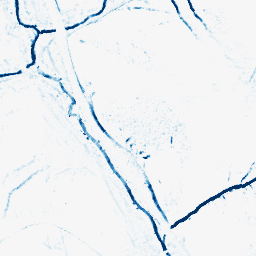
Category: morphological
Decomposition family: morphological_diamond
Decomposition parameters: operation: closing
radius: 3
Upsampling method: cubic_catmull_rom
Upsampling parameters: scale: 4
Upsampling scale: 4